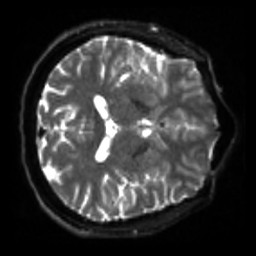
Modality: sbref
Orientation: axial
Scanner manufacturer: siemens
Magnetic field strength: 3 T
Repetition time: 4 s
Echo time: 0.0594 s